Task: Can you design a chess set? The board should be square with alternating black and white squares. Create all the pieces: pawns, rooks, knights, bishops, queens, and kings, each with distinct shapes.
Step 1773:
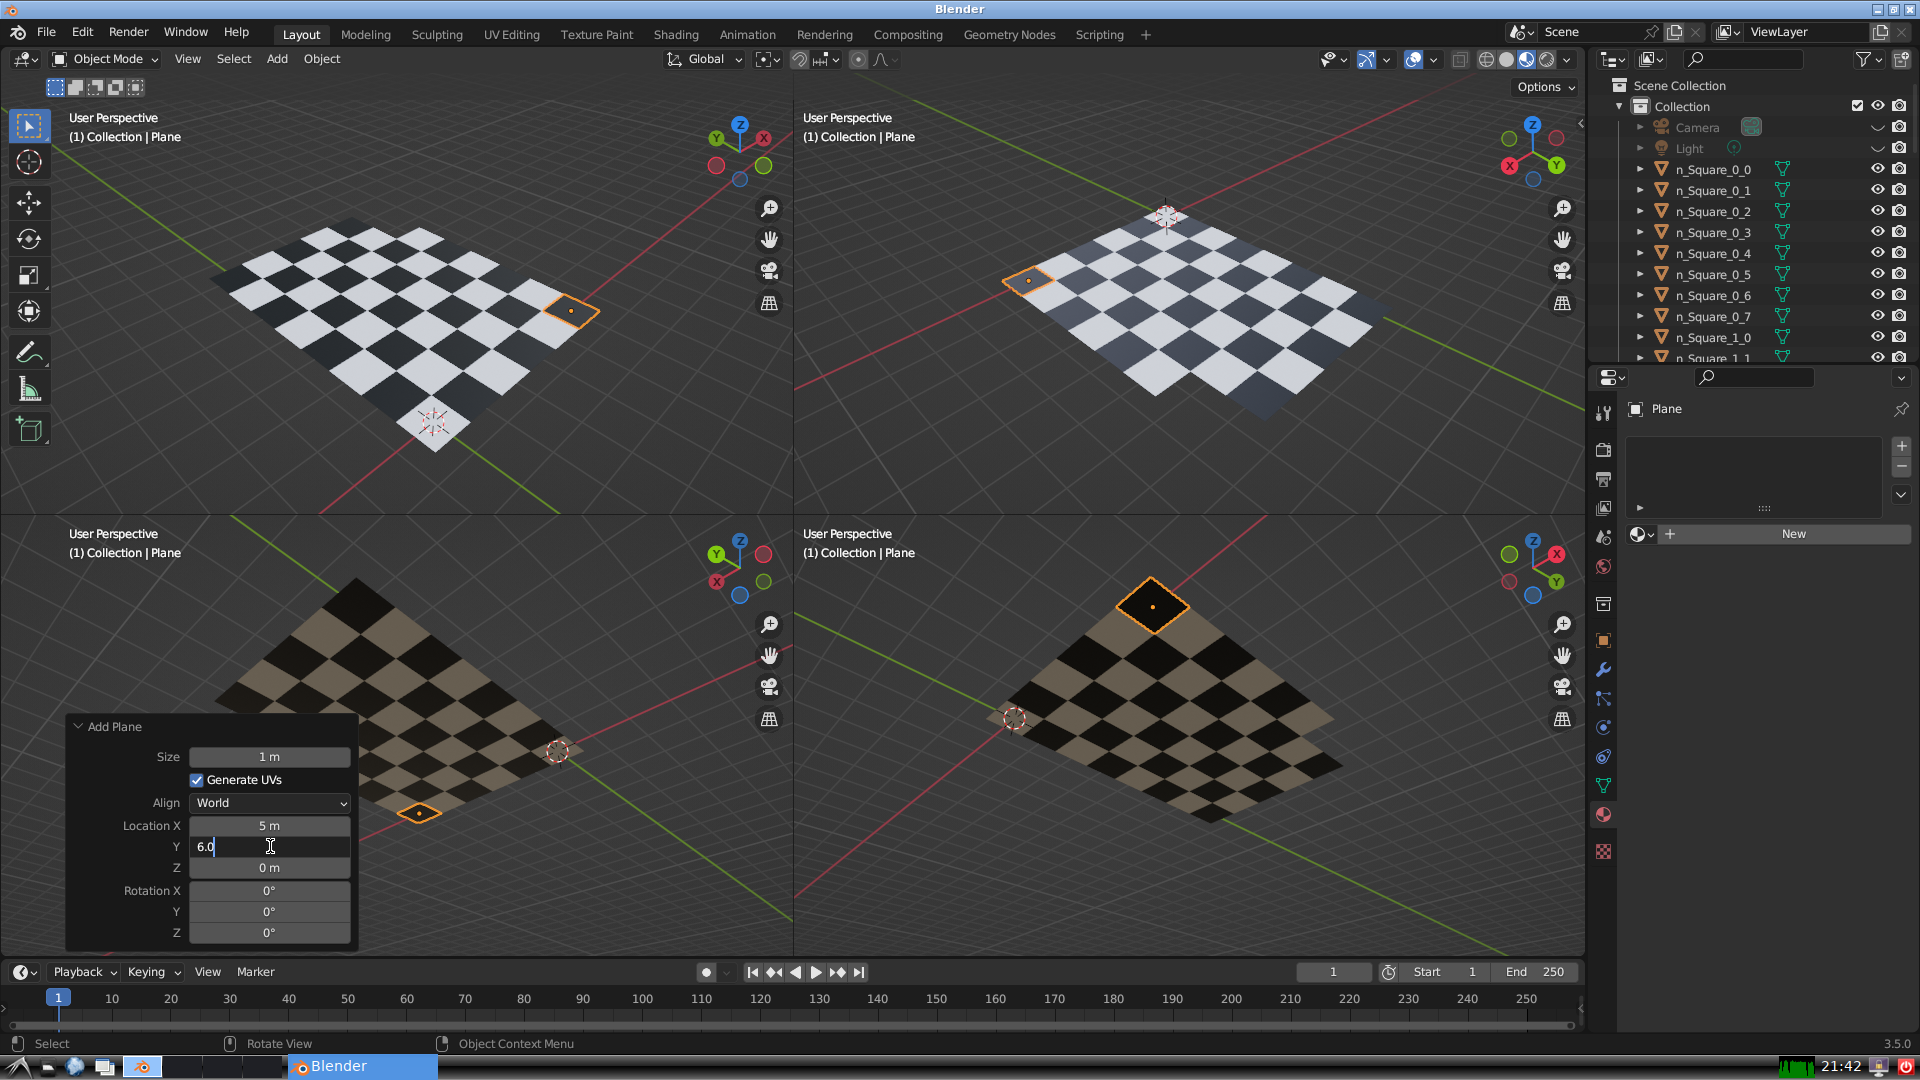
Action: {"key_press": ['Return']}